Field crop: maize
Growth stage: 1
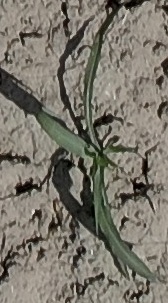
Species: sorghum